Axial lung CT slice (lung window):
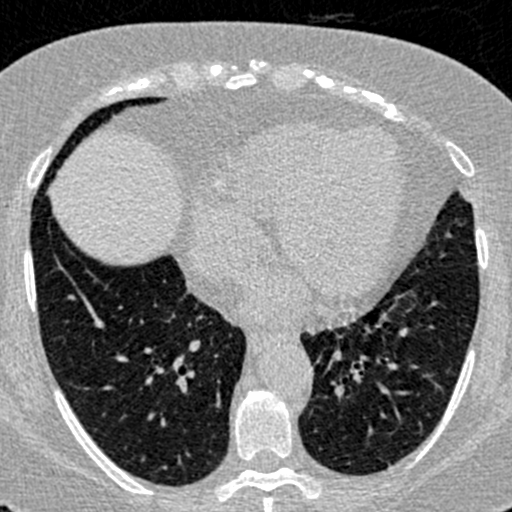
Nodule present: no